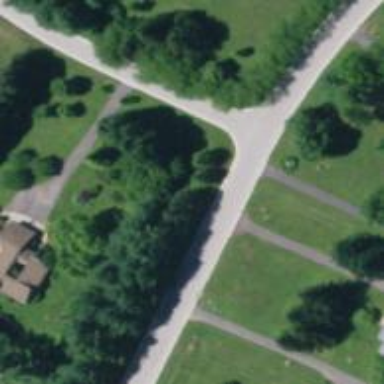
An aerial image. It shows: Residential road.